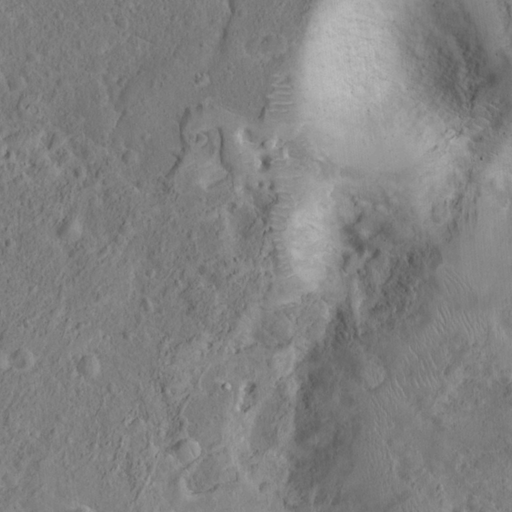
Classes present: Background, Cone